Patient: sex F, age 70
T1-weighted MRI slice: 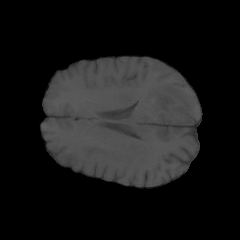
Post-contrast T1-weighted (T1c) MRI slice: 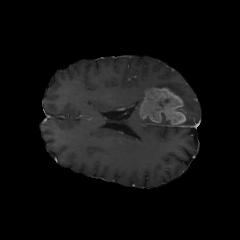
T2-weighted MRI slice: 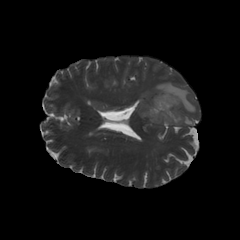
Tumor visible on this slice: yes
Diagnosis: Glioblastoma, IDH-wildtype
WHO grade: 4